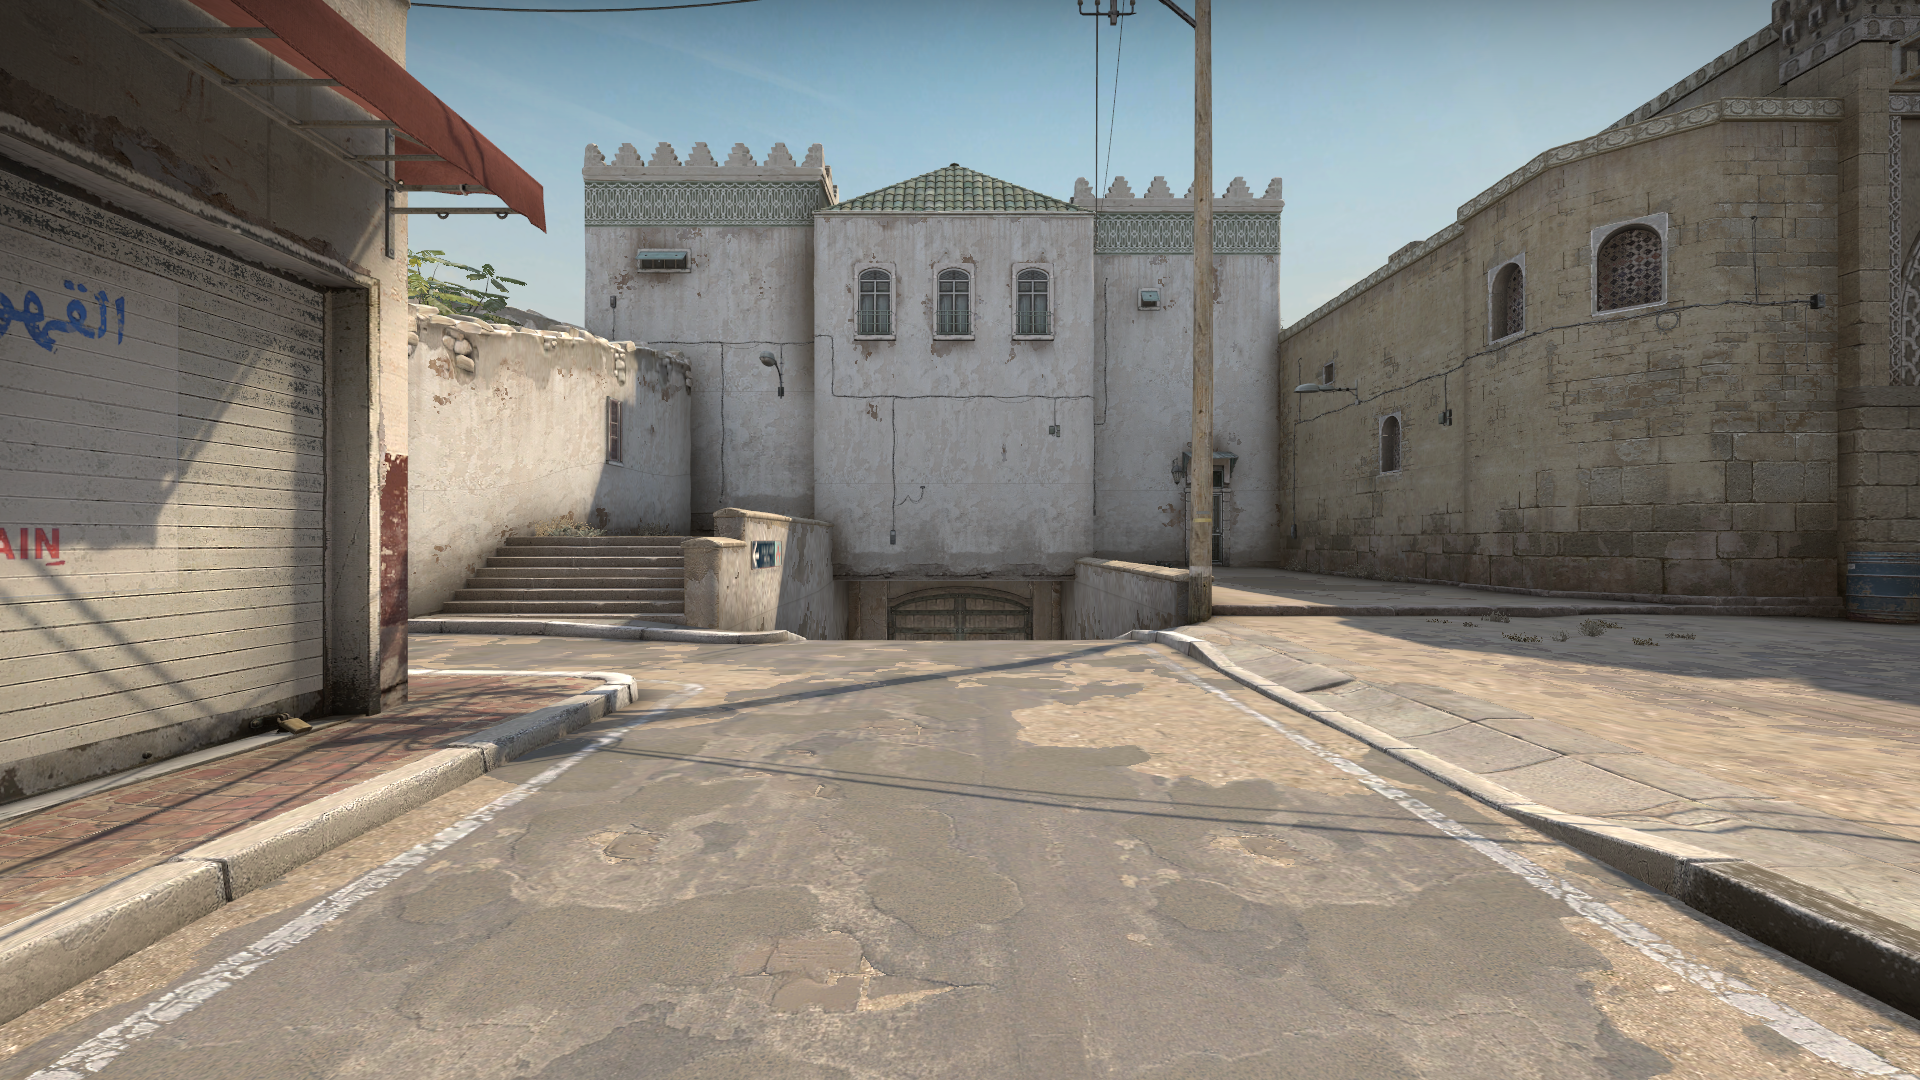
Map: de_dust2